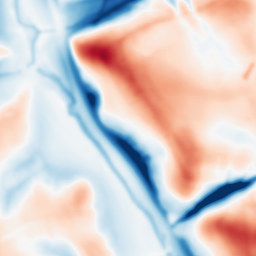
Category: multiscale
Decomposition family: dog
Decomposition parameters: sigma_low: 2
sigma_high: 20
Upsampling method: sinc_blackman
Upsampling parameters: scale: 4
kernel_size: 16
Upsampling scale: 4